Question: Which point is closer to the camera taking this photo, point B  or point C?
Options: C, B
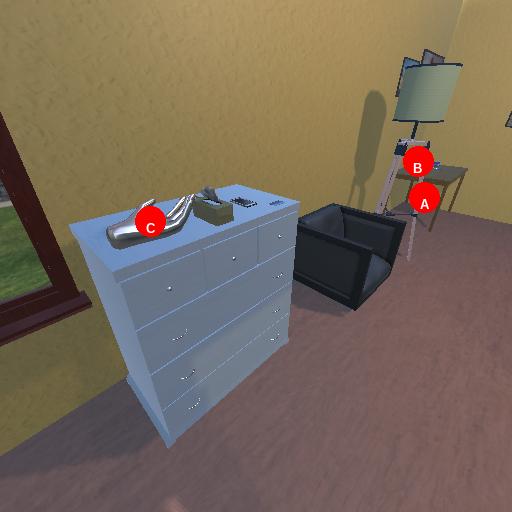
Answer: C